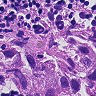
Metastatic tissue present: yes